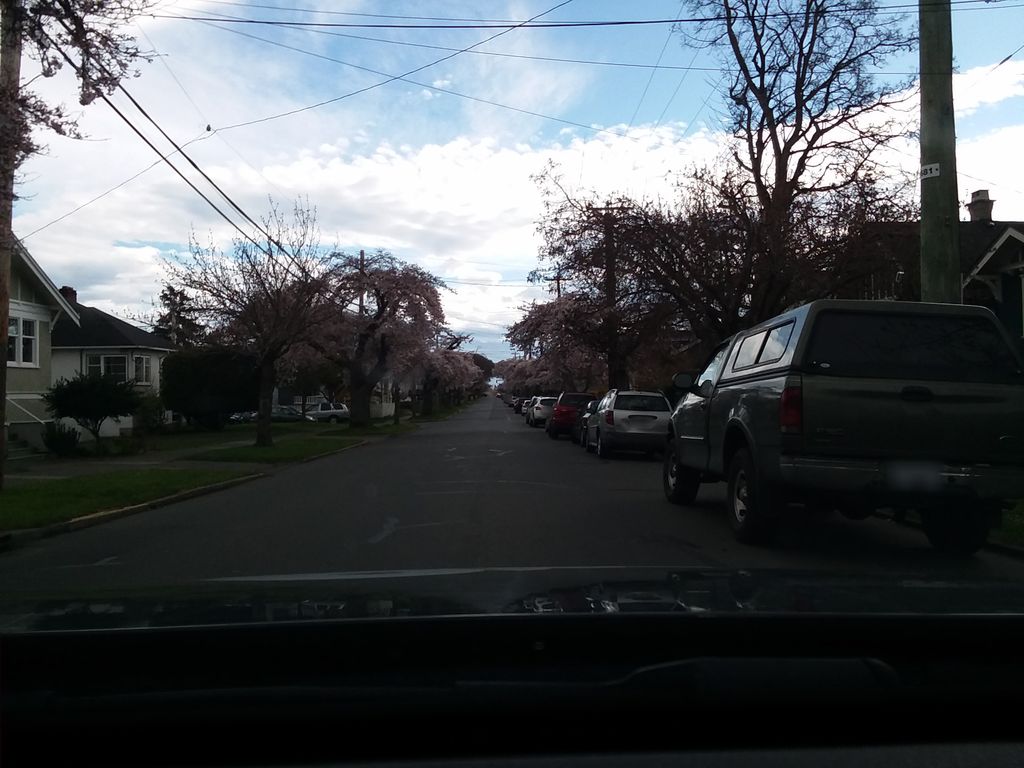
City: victoria